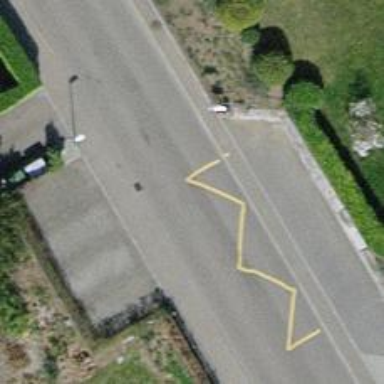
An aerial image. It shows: Public transport stop position.